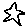
Label: star